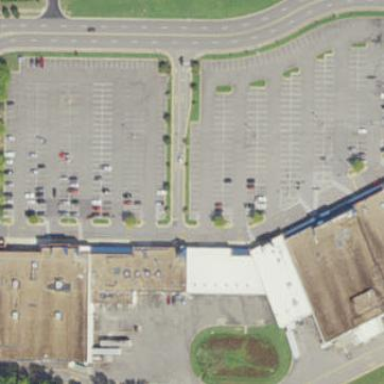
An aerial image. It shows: Retail area.